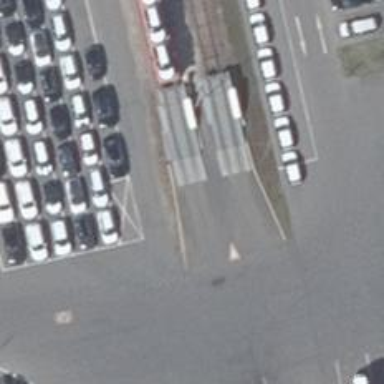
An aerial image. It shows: Car shuttle railway.